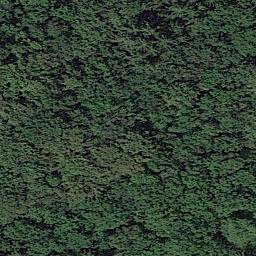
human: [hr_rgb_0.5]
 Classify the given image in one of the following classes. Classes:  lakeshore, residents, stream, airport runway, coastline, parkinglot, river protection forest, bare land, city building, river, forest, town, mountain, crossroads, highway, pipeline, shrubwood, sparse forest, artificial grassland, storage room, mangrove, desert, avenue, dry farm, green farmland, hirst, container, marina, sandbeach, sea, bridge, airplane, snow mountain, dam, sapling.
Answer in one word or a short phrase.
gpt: forest